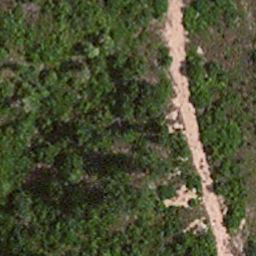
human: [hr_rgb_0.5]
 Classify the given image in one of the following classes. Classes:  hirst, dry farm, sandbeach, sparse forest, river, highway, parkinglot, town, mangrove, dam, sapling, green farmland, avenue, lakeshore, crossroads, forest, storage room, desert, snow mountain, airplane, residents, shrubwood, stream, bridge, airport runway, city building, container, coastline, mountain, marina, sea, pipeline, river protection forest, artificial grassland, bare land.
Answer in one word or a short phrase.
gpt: avenue